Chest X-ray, PA view. Patient: 55 years old, sex M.
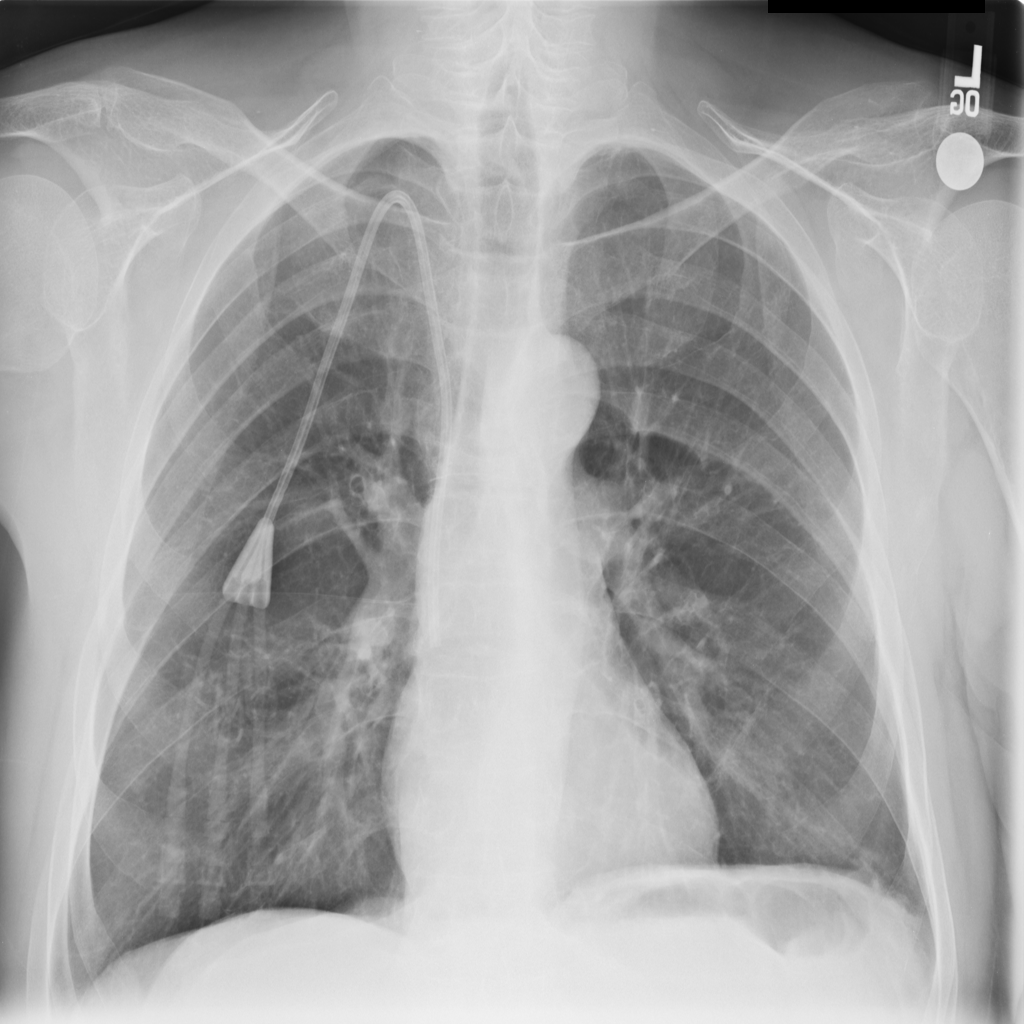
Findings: No Finding